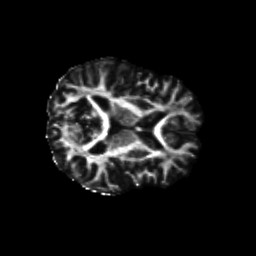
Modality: FA
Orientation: axial
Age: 48
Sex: female
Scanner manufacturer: siemens
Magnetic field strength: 3 T
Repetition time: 8.6 s
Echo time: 0.095 s